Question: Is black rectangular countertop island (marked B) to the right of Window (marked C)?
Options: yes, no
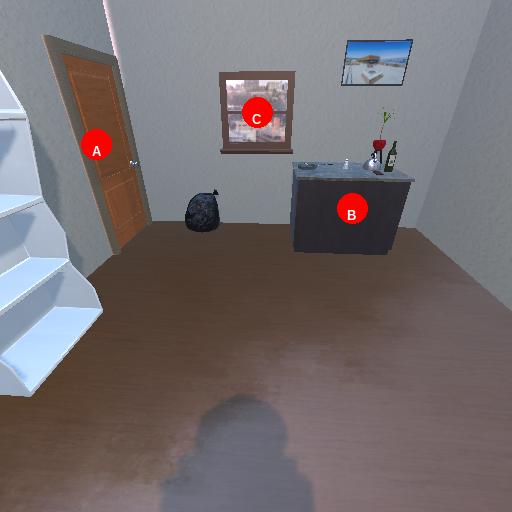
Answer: yes